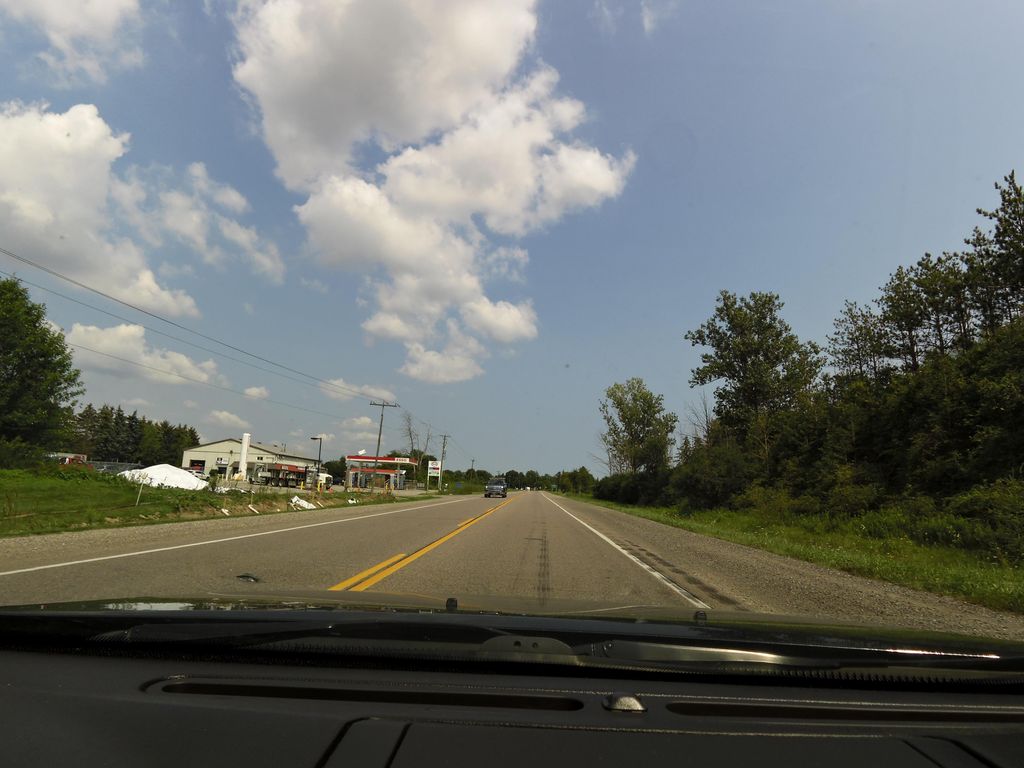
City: hamilton